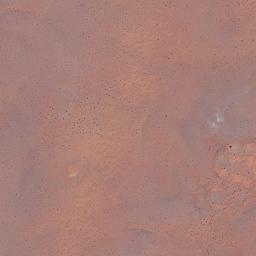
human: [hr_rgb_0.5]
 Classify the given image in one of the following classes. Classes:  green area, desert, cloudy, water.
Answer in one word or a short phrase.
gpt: desert